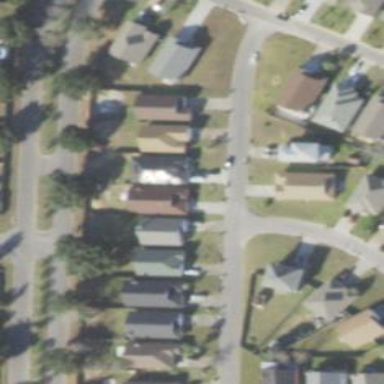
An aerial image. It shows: This residential area consists of single-family homes.